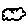
Label: cloud